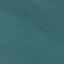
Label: SeaLake